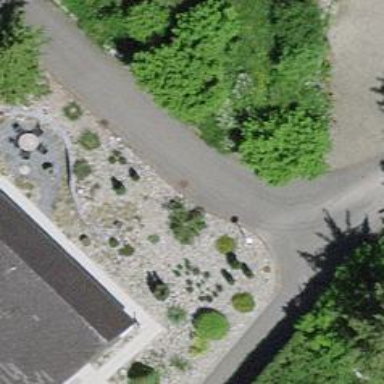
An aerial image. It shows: Residential road with paving stones.